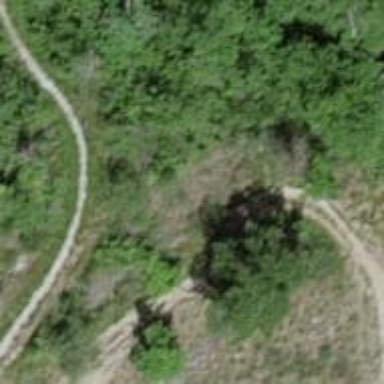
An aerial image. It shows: Rocky path.